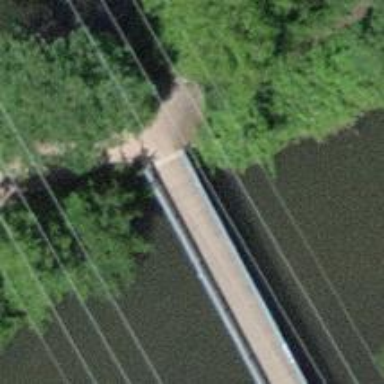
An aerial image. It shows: Path on bridge.